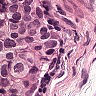
Metastatic tissue present: yes